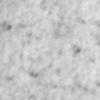
Label: no_change